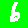
Digit: 6